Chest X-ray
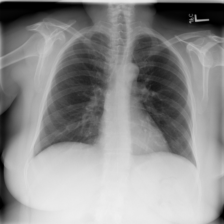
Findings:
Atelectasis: negative
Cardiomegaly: negative
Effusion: negative
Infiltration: negative
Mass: negative
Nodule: negative
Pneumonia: negative
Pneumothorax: negative
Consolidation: negative
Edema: negative
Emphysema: negative
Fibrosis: negative
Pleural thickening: negative
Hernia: negative